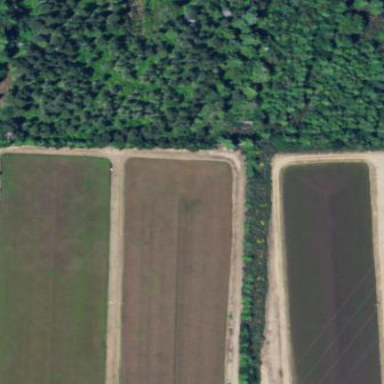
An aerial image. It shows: Farmland with cranberries as the main crop.